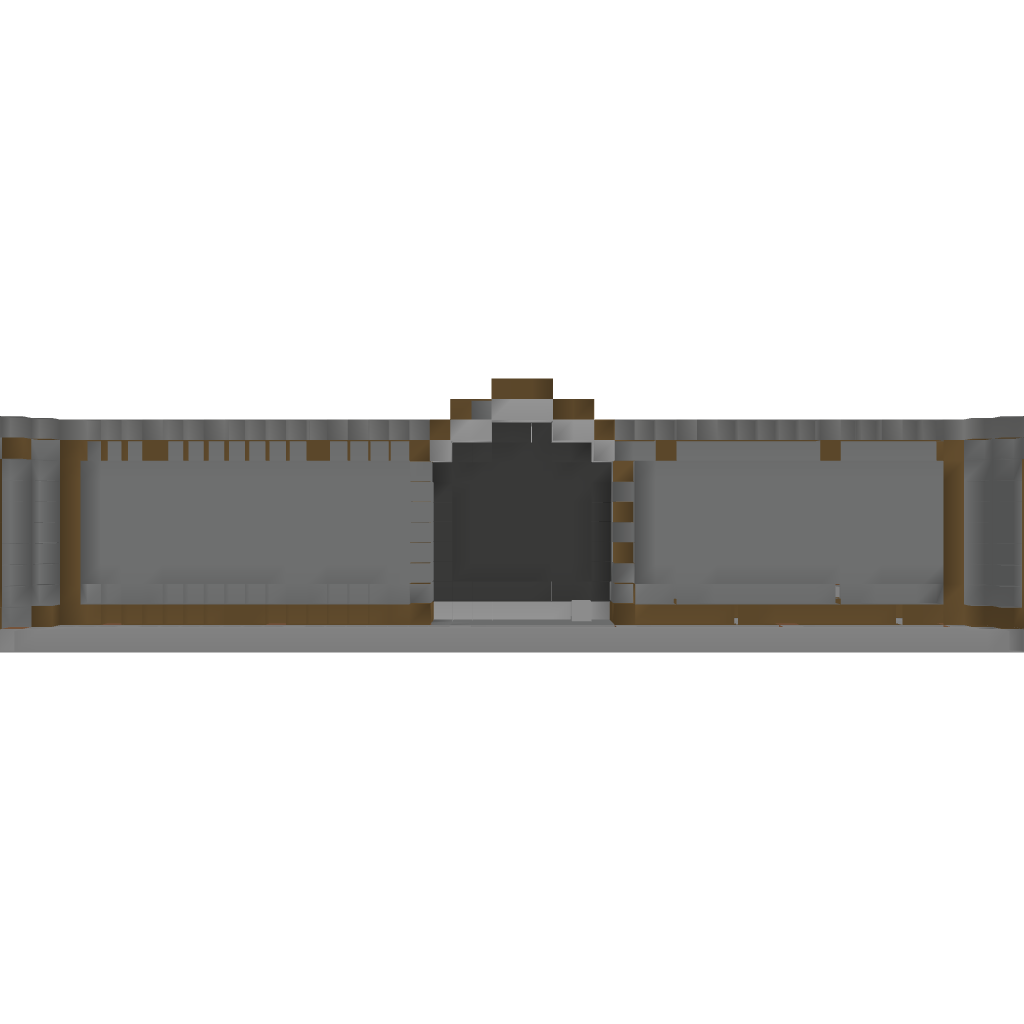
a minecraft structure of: castle walls